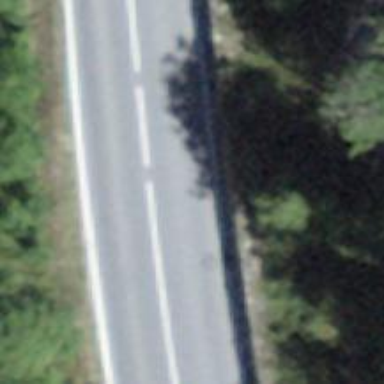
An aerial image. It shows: Secondary road.